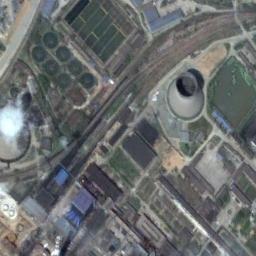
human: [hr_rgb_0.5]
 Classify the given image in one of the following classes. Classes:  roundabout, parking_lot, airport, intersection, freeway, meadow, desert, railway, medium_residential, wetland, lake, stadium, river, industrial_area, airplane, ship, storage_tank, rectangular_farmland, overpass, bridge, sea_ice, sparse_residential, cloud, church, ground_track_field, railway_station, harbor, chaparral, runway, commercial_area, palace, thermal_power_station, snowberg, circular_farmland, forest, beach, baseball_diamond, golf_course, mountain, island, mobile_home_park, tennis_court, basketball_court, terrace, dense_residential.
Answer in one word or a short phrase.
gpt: thermal_power_station